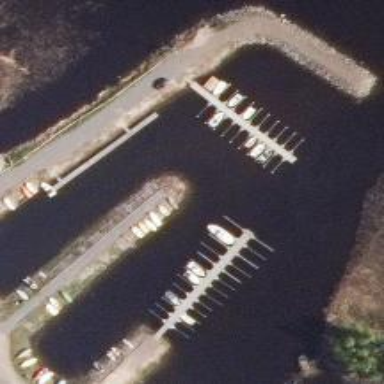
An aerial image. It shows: Marina on leisure land.